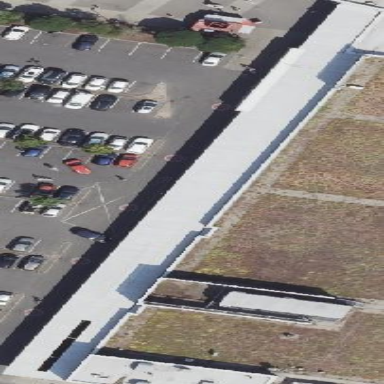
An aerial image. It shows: View of roof of building.